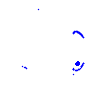
Particle: pion